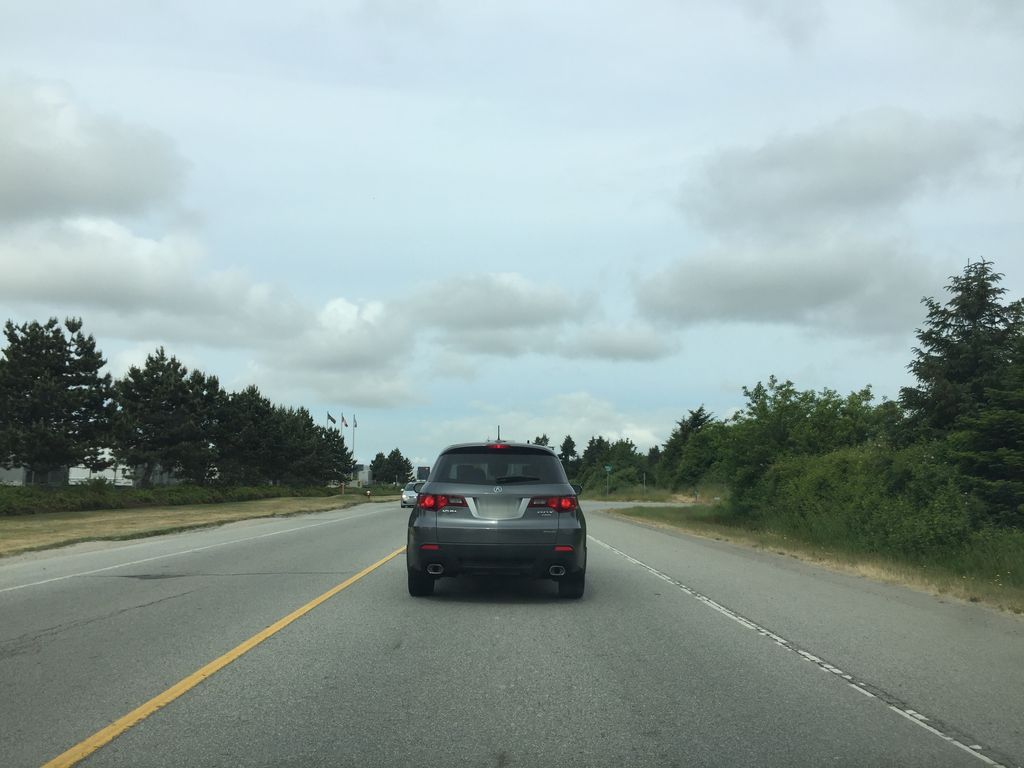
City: vancouver